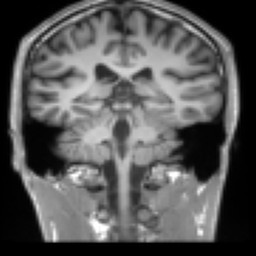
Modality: T1w
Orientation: sagittal